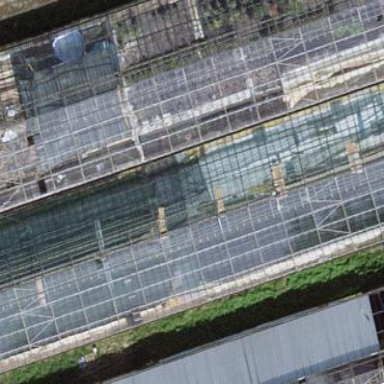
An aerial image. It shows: Greenhouse.